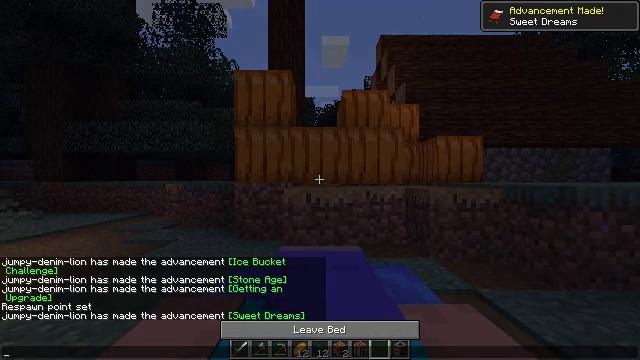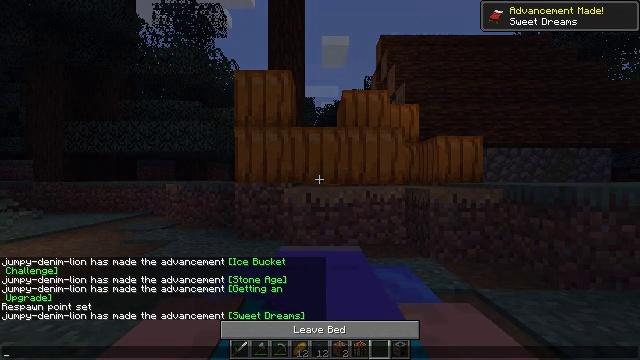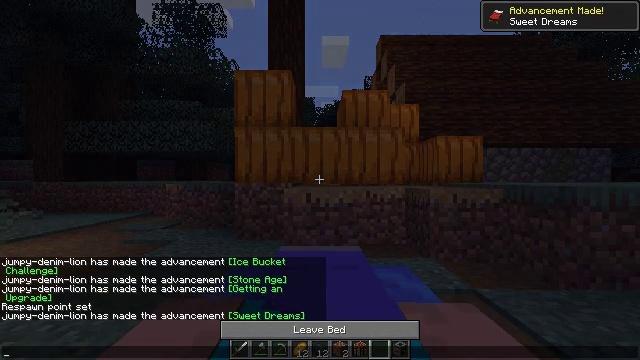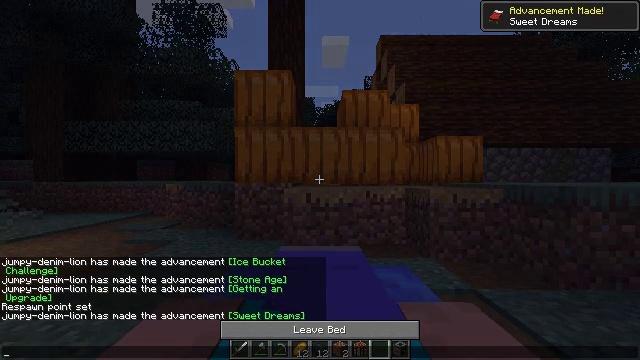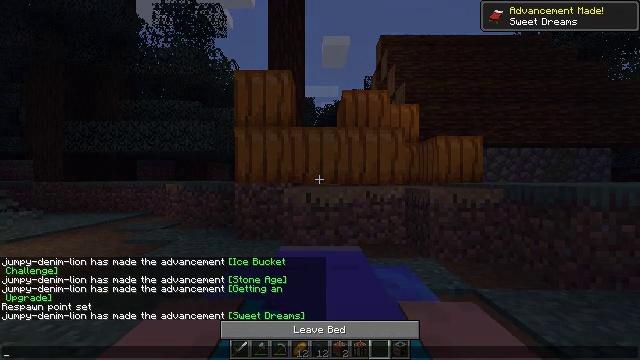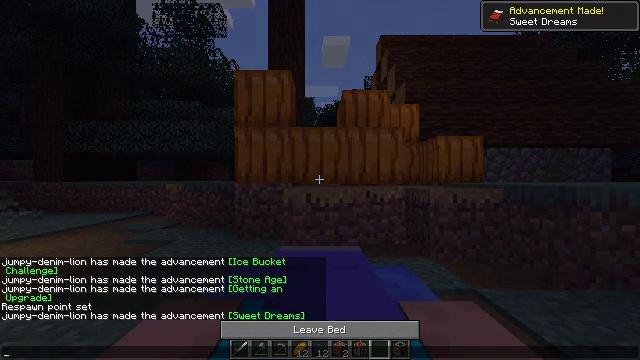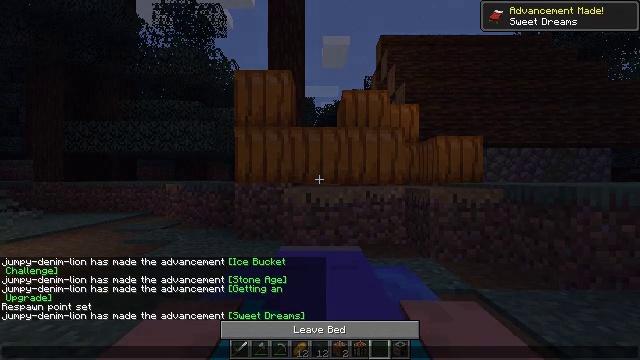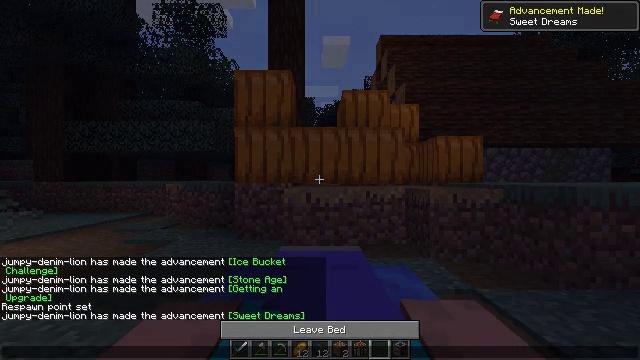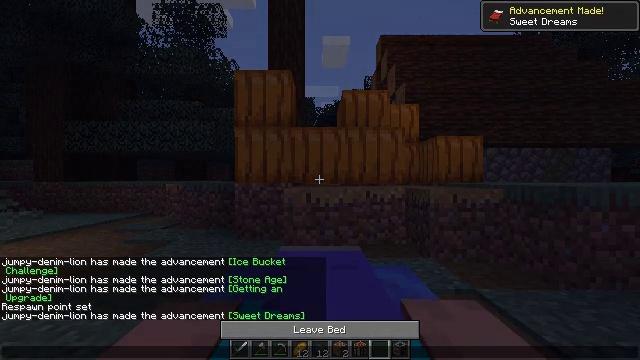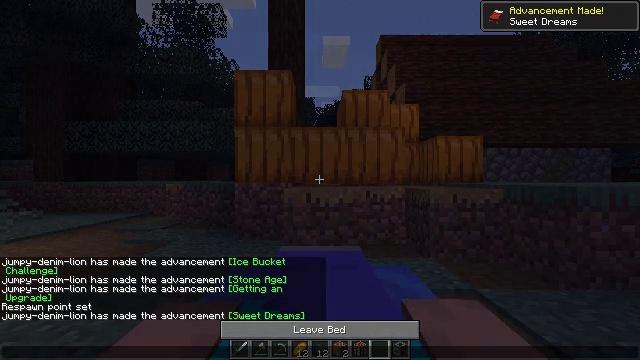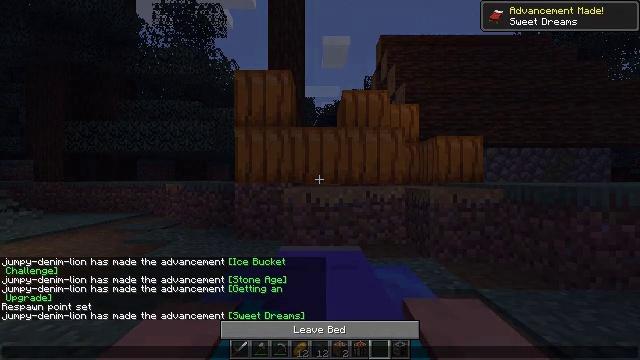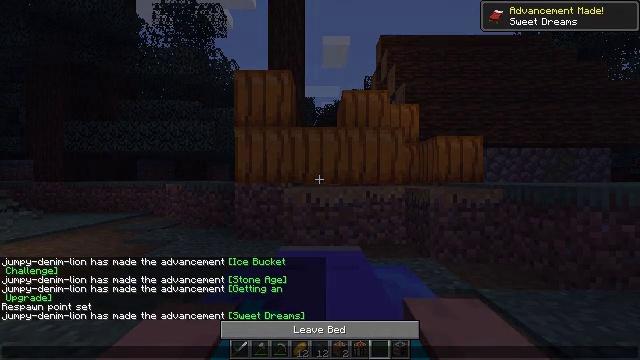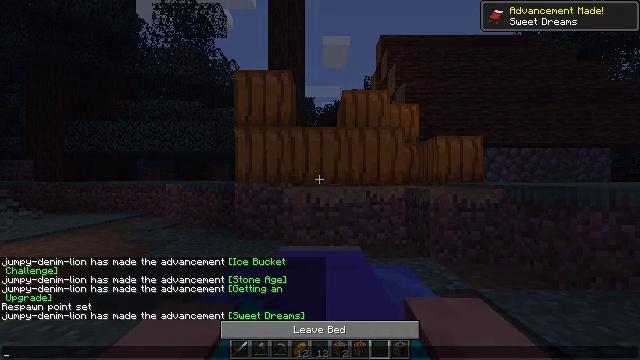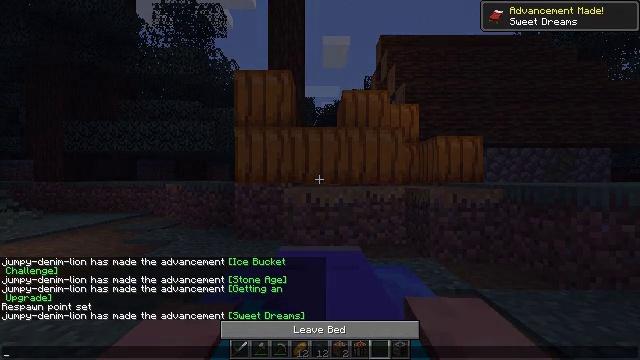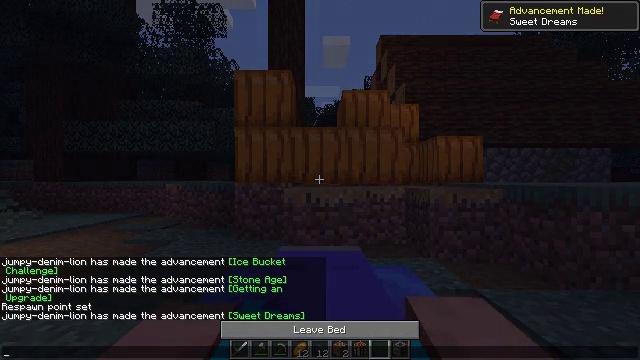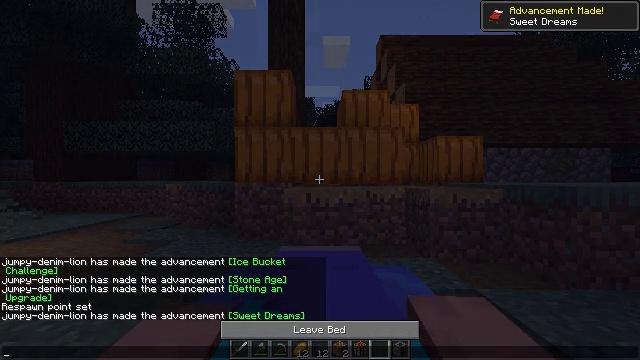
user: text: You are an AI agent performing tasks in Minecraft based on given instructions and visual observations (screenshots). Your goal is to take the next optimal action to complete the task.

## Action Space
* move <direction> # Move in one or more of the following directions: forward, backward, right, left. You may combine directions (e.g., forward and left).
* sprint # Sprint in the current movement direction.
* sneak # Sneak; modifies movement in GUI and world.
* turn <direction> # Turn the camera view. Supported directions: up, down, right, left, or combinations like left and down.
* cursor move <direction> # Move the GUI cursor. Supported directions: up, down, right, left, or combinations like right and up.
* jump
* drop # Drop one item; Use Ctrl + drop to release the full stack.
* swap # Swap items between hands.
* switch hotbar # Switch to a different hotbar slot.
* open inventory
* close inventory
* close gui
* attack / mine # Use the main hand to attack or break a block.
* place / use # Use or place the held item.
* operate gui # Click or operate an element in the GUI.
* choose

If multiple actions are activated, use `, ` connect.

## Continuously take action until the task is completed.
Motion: motion action
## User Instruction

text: Collect the blue bed by attacking it.
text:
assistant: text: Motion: no_op
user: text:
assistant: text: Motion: no_op
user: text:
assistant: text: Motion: no_op
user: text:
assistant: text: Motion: no_op
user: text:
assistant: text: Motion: no_op
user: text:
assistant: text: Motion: no_op
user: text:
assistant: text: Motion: no_op
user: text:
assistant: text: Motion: no_op
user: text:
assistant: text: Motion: no_op
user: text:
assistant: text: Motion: no_op
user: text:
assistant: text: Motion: no_op
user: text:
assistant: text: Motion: no_op
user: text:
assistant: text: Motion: no_op
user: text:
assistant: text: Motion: no_op
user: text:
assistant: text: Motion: no_op
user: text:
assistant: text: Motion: no_op
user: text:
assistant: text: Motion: no_op
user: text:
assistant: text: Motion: no_op
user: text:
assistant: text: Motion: no_op
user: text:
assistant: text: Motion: no_op
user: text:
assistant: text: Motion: no_op
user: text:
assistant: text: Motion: no_op
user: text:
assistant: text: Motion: no_op
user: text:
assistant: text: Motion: no_op
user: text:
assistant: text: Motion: no_op
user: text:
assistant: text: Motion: no_op
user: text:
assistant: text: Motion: no_op
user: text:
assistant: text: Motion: no_op
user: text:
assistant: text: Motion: no_op
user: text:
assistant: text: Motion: no_op